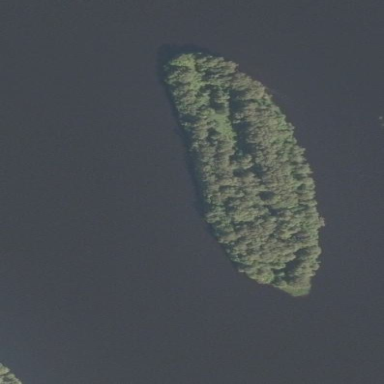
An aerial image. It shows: Islet surrounded by forest.